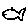
Label: fish